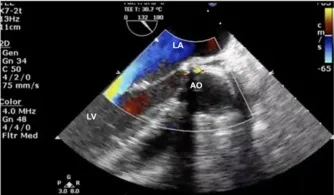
(D) Post-operation image of transesophageal echocardiography (TEE) showed no regurgitation.
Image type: radiology (ultrasound)